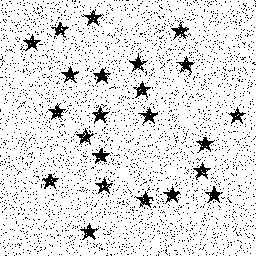
Squares: 0
Triangles: 0
Stars: 23
Total shapes: 23